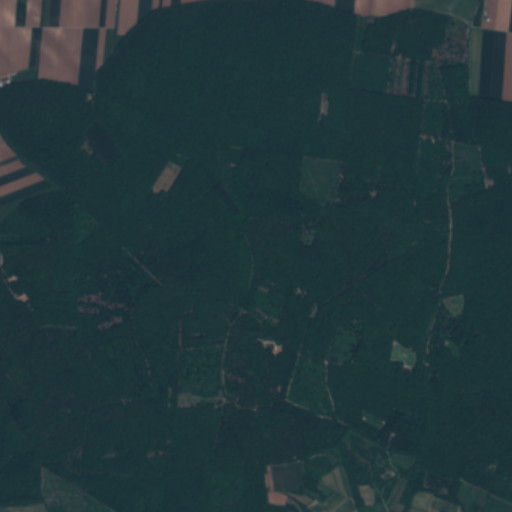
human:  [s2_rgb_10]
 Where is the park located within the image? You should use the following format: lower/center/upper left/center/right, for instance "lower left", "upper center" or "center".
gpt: The park is located in the upper left of the image.
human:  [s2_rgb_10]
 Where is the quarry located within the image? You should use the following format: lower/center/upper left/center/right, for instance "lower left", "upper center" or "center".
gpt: The quarry is located in the lower center of the image.
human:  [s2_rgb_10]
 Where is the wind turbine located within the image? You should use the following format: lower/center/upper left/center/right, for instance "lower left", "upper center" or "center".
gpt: The wind turbine is located in the upper right of the image.
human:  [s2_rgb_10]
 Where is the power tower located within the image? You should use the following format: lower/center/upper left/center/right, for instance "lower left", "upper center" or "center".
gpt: There is no power tower in the image.